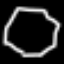
Label: octagon